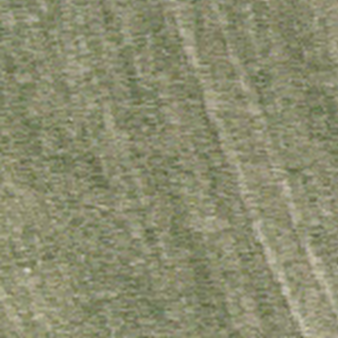
Label: other